Question: Can anyone suggest me an addon which shows definition of the word when i select it in on the page using mouse cursor.
To be more specific when i select or highlight some text the addon should automatically search for that word on the internet and show me results near the selected text like a pop-up note.
I knew that there is an addon like this because i have used it in the past but i forgot the name of the addon.
Below is the image of the process i am explaining of, i.e. when i select or highlight something in the paragraph the addon should give me definition of that word in return pop-up note or anything like that.

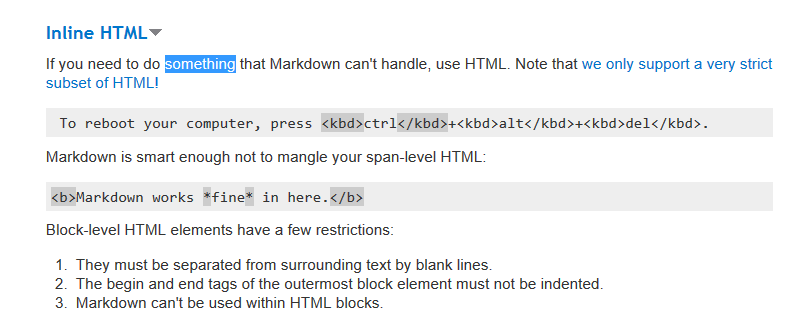
Answer: By searching a lot on the net i came up with the solution.
FastestFox 5.1.9
> FastestFox helps you browse faster by speeding up common tasks such as
searching Wikipedia, searching Google, visiting your bookmarks, and
more. FastestFox was written by Yongqian Li. It was formerly called
"SmarterFox" and "Smarter Wikipedia".